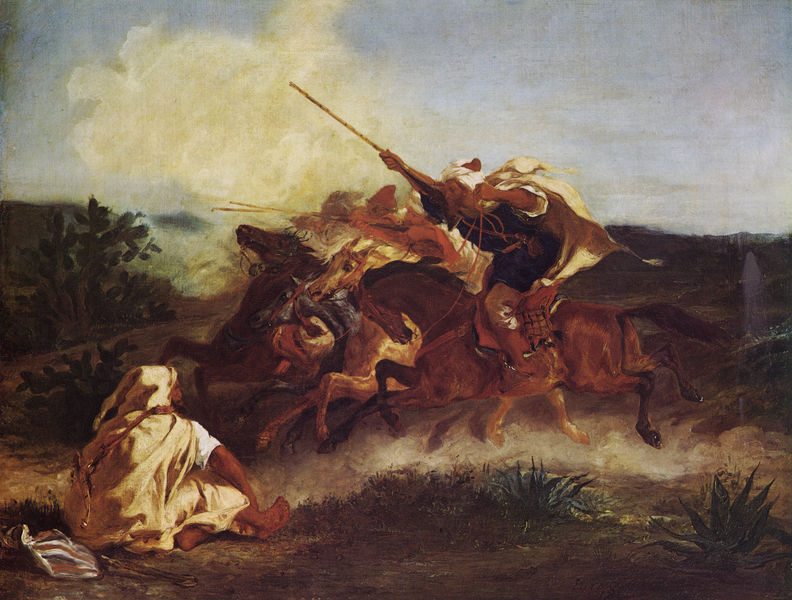
Titel: Fantasia Arabe
Künstler: Eugène Delacroix
Standort: Frankfurt (am Main)
Institution: Das Städel, Städelsches Kunstinstitut und Städtische Galerie
Schlagwörter: angriff, baum, blau, blätter, gemälde, himmel, kampf, laub, mann, rubens, schatten, umhang, weiß, wolken, bäume, gelb, grün, landschaft, menschen, ocker, sand, sitzen, braun, frankreich, kleider, licht, männer, orange, schwarz, gras, gürtel, tier, tiere, tuch, weg, wiese, wolke, beige, malerei, bart, bärte, hemd, falten, mensch, stehen, ärmel, hals, schauen, erde, feld, gräser, horizont, strauch, busch, büsche, qualm, rauch, sträucher, gewand, mantel, sitzend, pflanzen, wald, pferd, pferde, reiter, hufe, ritt, sattel, schnell, schweif, zaumzeug, zügel, zuschauer, bündel, afrika, wüste, nebel, violett, krieg, schlacht, wild, lanze, soldaten, kopftuch, wettkampf, steppe, betrachter, barfuss, zigeuner, fuss, orient, linie, erdboden, agaven, attacke, faust, soldat, dynamik, getümmel, lauf, staub, jagd, jäger, gewehr, kampfszene, wanderer, dramatisch, verfolgung, krieger, historienmalerei, agave, kakteen, kaktus, brauner, bettler, umhänge, mohr, flinte, wegrand, speer, speere, gallopp, gewehre, zuschauen, rösser, sitzender, armut, turban, arabien, roß, hetze, schießen, araber, galopp, kapuze, pulver, schuss, delacroix, beduine, beduinen, stacheln, osmanen, eugene delacroix, türken, schießübung, eugene, staubwolke, arbaer, aufwirbeln, teilnahmelosigkeit, wilde reiter, 1830, aufregend, luftpersketive